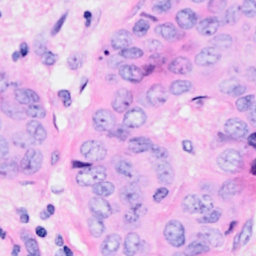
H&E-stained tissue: Breast